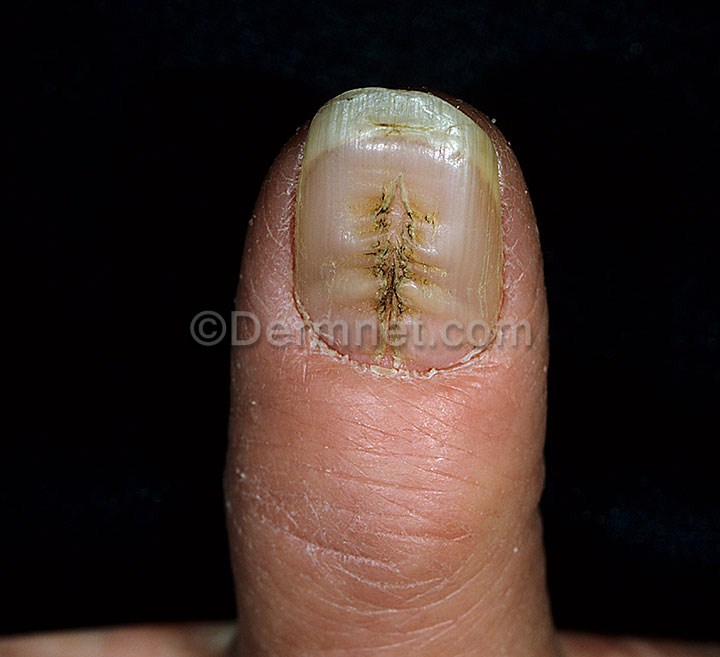
Disease: Nail Fungus and other Nail Disease